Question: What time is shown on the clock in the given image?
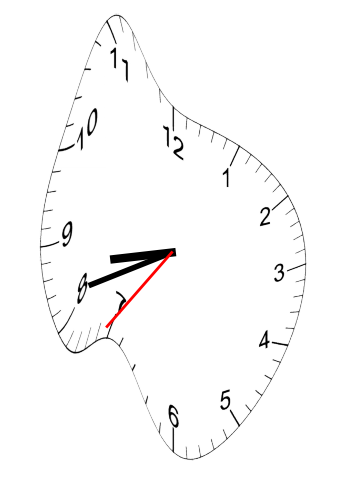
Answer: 08:41:36